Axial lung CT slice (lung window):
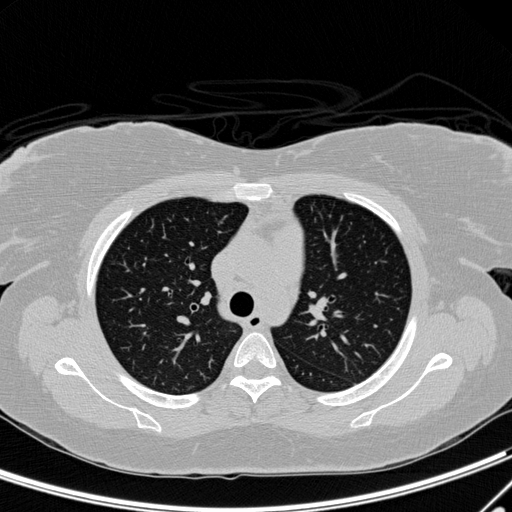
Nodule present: no